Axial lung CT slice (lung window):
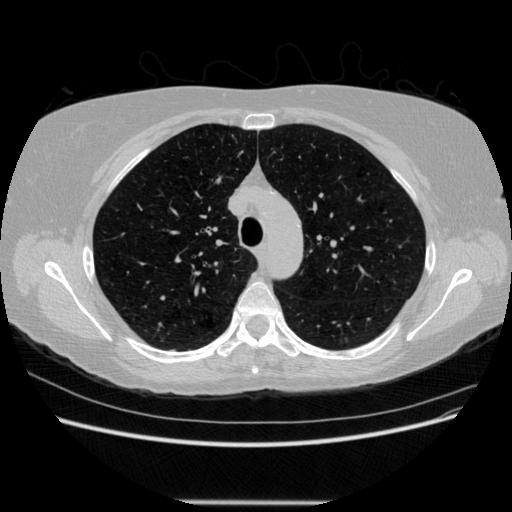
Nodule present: no